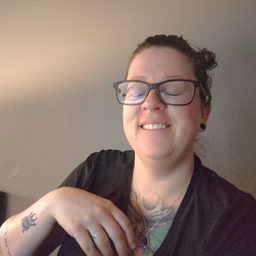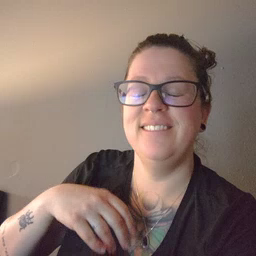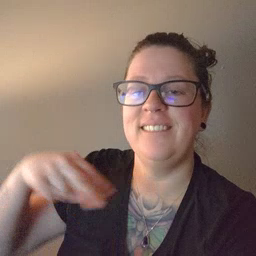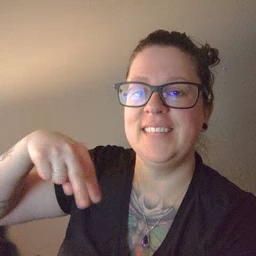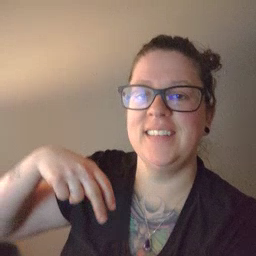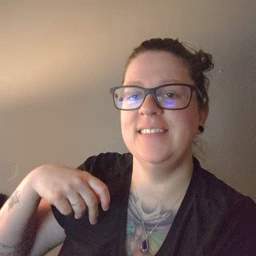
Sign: dance